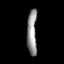
Tissue: lung
Cell type: Epithelial cells
Senescence score: 0.1816
Nuclear area (px): 453
Mean DAPI intensity: 141.32